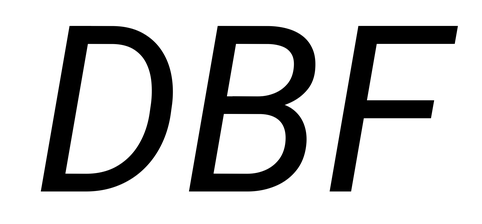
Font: Roboto-Italic_Italic